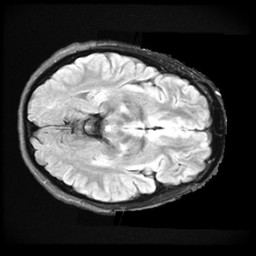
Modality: FLAIR
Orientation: axial
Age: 22
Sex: female
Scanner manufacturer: ge
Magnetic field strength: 3 T
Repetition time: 11 s
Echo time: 0.1497 s